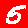
Digit: 5